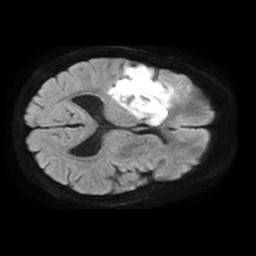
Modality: TRACE
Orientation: axial
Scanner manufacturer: philips
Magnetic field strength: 1.5 T
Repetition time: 3.395 s
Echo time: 0.06922 s